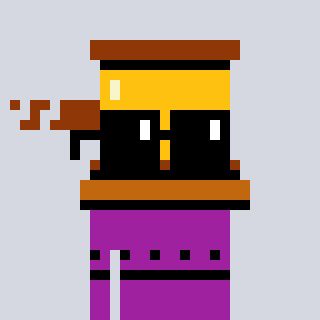
a pixel art character with square black sunglasses, a gavel-shaped head and a magenta-colored body on a cool background